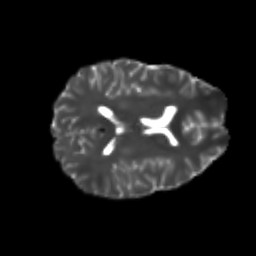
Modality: T2w
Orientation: axial
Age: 23
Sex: female
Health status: healthy
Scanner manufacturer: philips
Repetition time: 7.389 s
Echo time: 0.08599 s